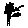
Label: flower